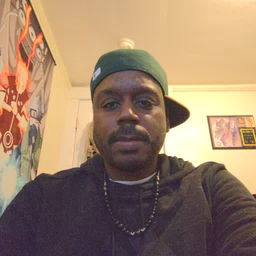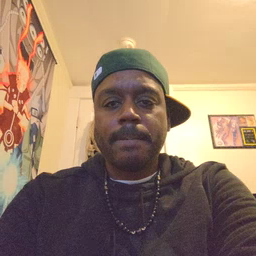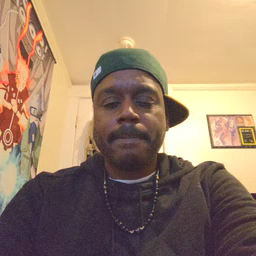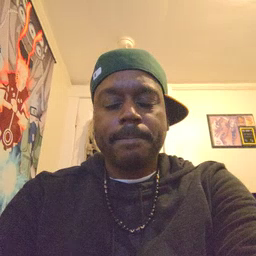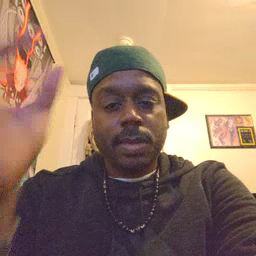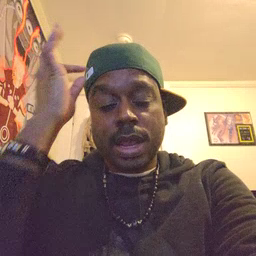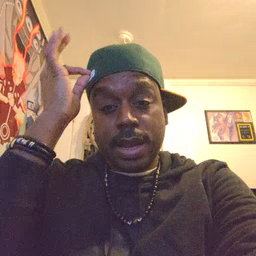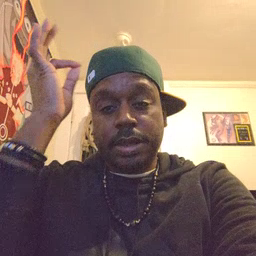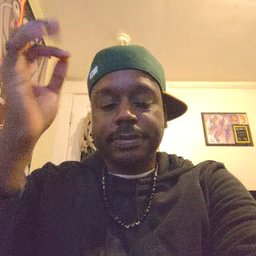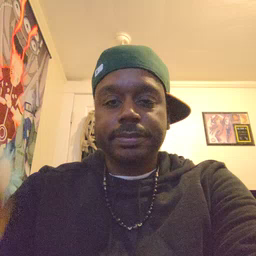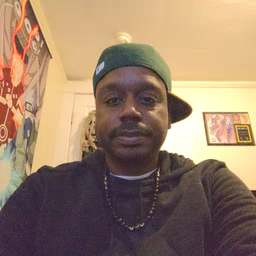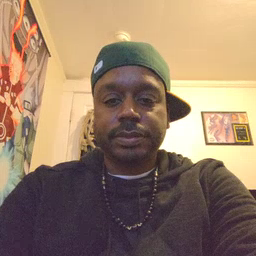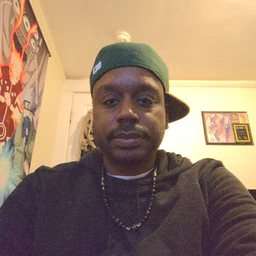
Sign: hair